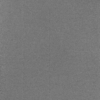
Label: dusty